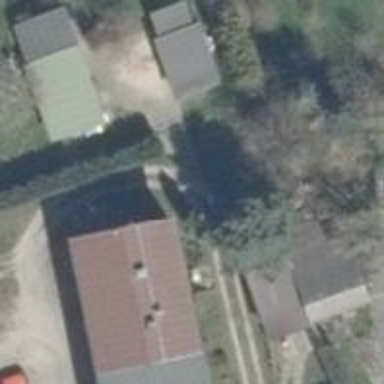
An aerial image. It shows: Driveway.